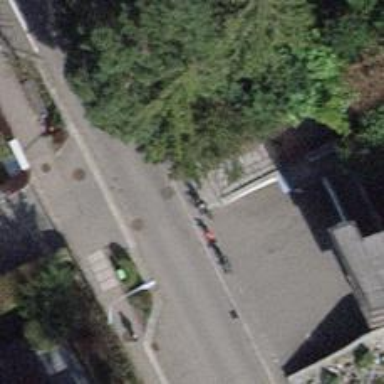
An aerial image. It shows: Cycle barrier.